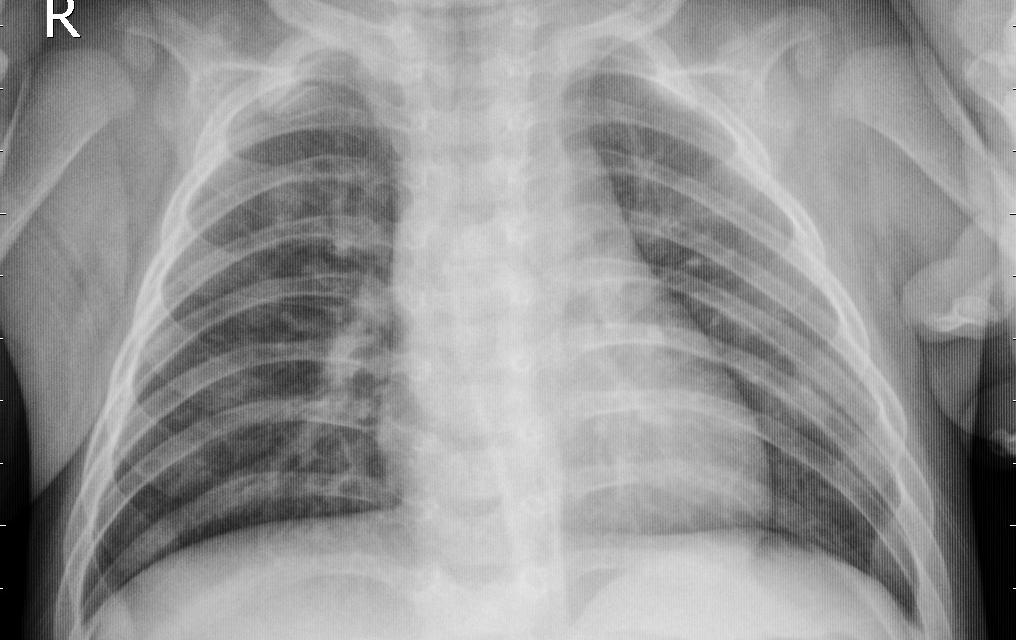
Diagnosis: PNEUMONIA